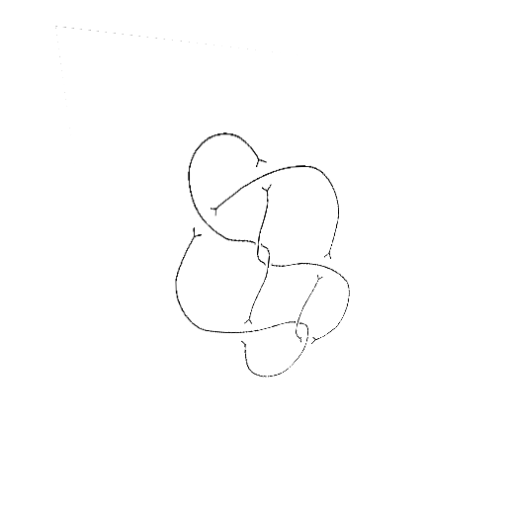
Crossing number: 8